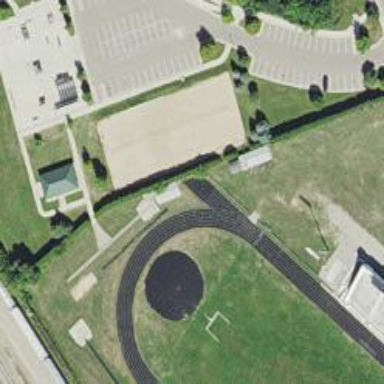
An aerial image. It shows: Athletic track located in leisure land area.